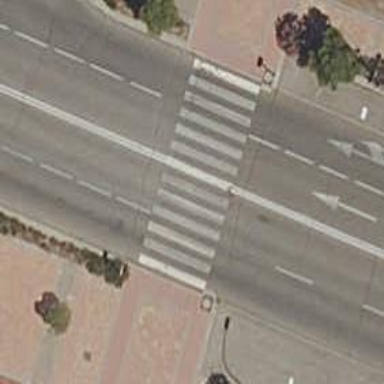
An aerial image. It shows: Uncontrolled road crossing.